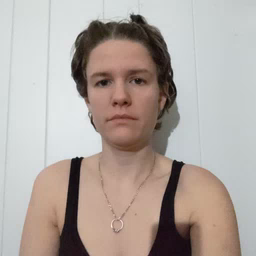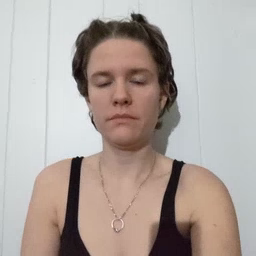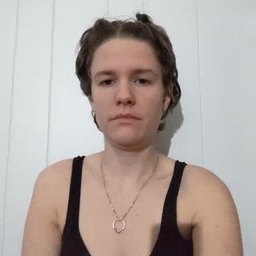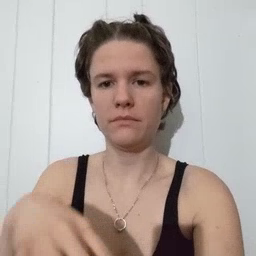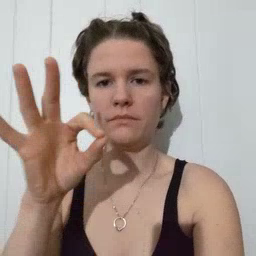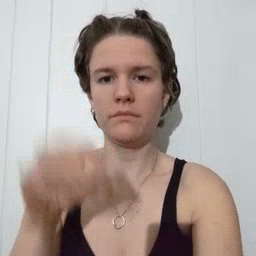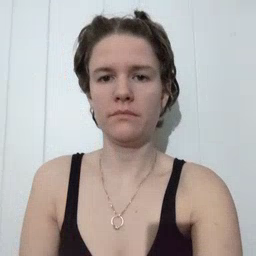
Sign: find